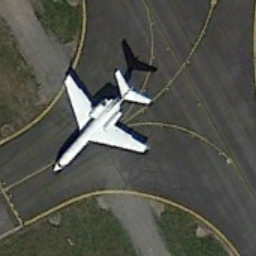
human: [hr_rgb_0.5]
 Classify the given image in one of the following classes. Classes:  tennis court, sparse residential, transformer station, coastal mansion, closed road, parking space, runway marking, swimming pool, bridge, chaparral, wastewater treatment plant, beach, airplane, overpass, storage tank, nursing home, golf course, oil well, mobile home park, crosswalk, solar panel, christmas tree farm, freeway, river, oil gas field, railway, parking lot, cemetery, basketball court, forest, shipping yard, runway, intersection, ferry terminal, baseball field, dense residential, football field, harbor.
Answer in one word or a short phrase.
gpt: airplane